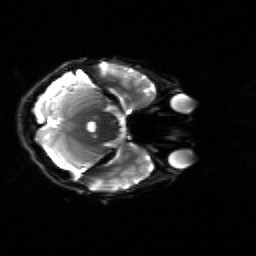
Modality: sbref
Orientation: axial
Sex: female
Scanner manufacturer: siemens
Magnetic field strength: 3 T
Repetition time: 5 s
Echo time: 0.071 s